Question: I have a simple dataset of a form like the following:

'''
import pandas as pd
df = pd.DataFrame(
[
["Norway" , 7.537, 0.039, 11 , 31],
["Denmark" , 7.522, -0.004, 9 , 12],
["Switzerland", 7.494, None , 15 , 50],
["Finland" , 7.469, None , None, 29],
["Netherlands", 7.377, 1 , None, 77],
],
columns = [
"country",
"score A",
"score B",
"score C",
"score D"
]
)
'''
How can I filter this dataset such that certain conditions are placed on the values of multiple rows? So, let's say I want to filter the data such that all rows (all countries) that have null values for 'score B' 'score C' are excluded? This would result in the 'Finland' row being excluded.
When I try the following, I get all rows with any null values in either of those columns excluded, resulting in only the 'Norway' and 'Denmark' rows being included:
'''
df[(df["score B"].notnull()) & (df["score C"].notnull())]
'''
How can this be done?
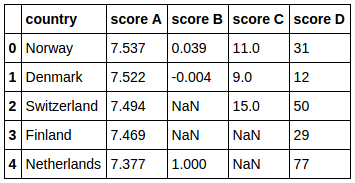
Answer: you need
'''
df[~(df['score B'].isnull() & df['score C'].isnull())]
country score A score B score C score D
0 Norway 7.537 0.039 11.0 31
1 Denmark 7.522 -0.004 9.0 12
2 Switzerland 7.494 NaN 15.0 50
4 Netherlands 7.377 1.000 NaN 77
'''